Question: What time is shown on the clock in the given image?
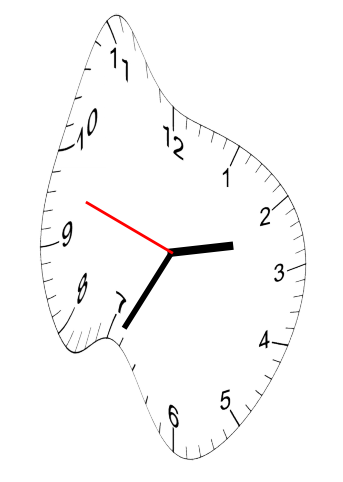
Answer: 02:34:48